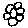
Label: flower